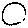
Label: circle